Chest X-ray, PA view. Patient: 45 years old, sex M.
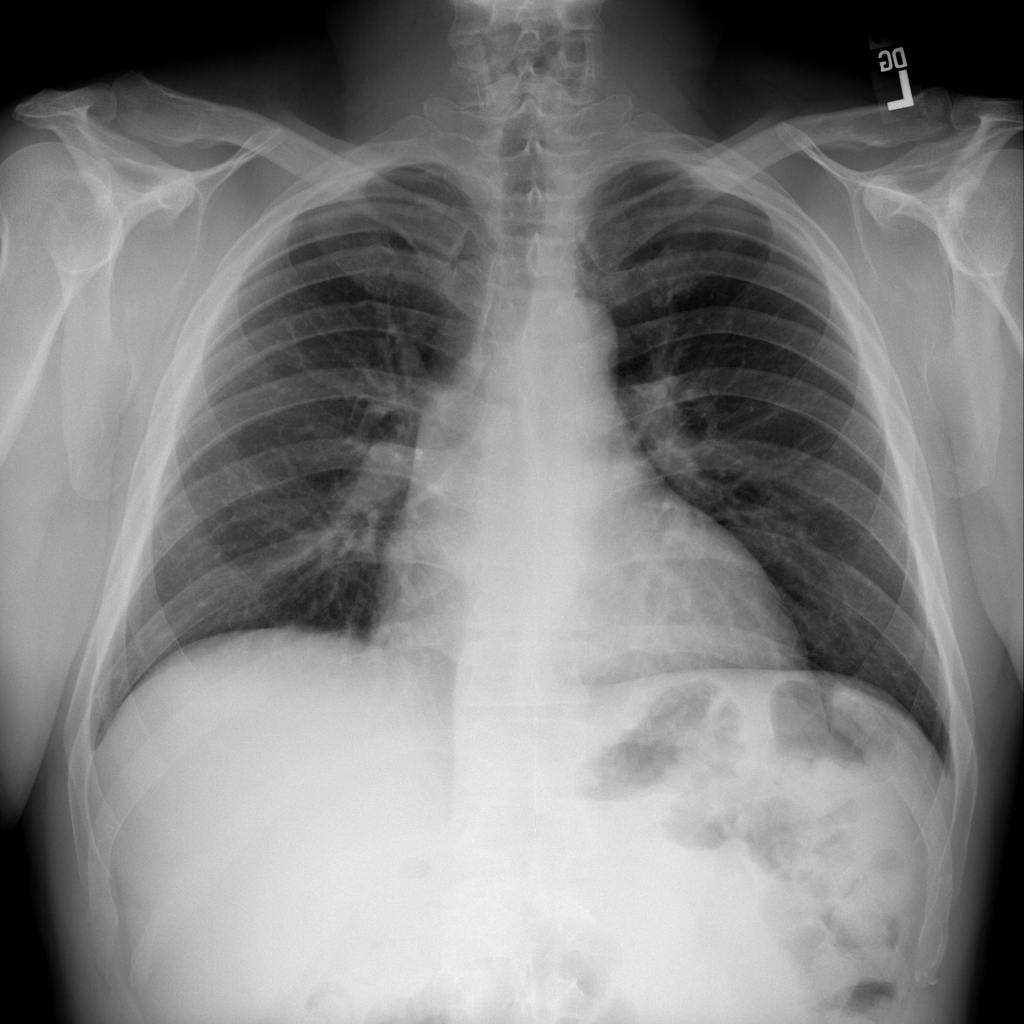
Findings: No Finding